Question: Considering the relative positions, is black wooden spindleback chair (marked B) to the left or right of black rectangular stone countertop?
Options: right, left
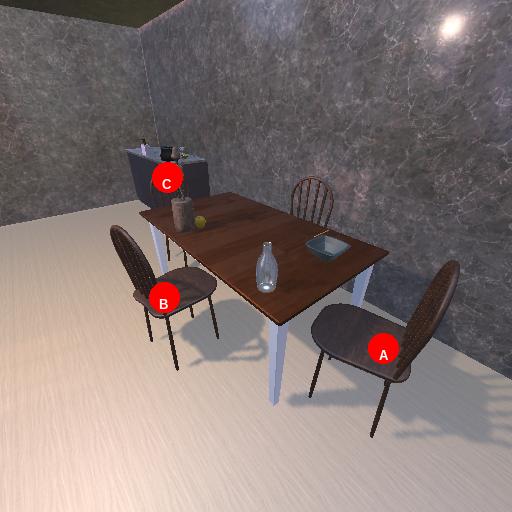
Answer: right